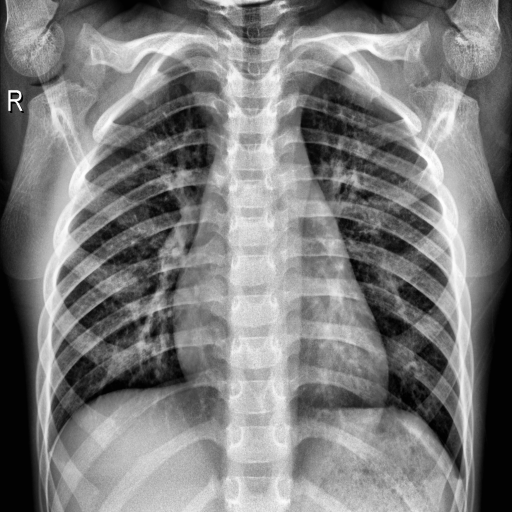
Finding: NORMAL